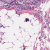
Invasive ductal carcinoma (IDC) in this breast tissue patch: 1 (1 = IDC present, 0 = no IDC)